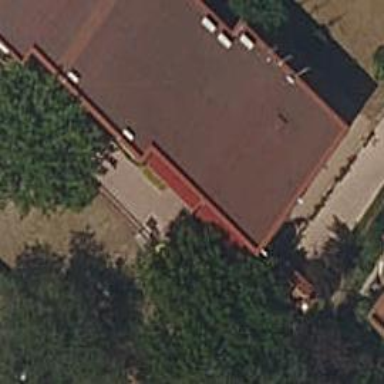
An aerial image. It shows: Kindergarten.